I will show an image sequence of human cooking. I have annotated the images with numbered circles. Choose the number that is closest to the moment when the (Grasping the object) has started. You are a five-time world champion in this game. Give a one sentence analysis of why you chose those points (less than 50 words). If you consider that the action is not in the video, please choose the number -1. Provide your answer at the end in a json file of this format: {"points": []}
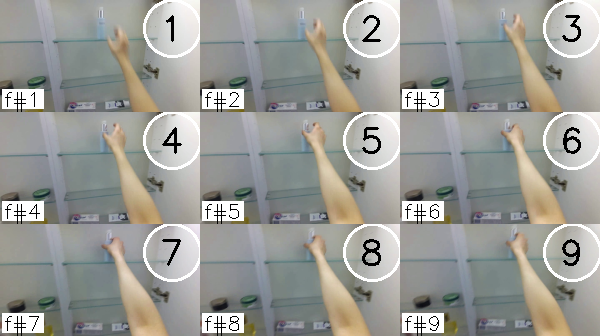
Frame 7 shows the clearest moment of hand-object contact.
{"points": [7]}